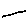
Label: line